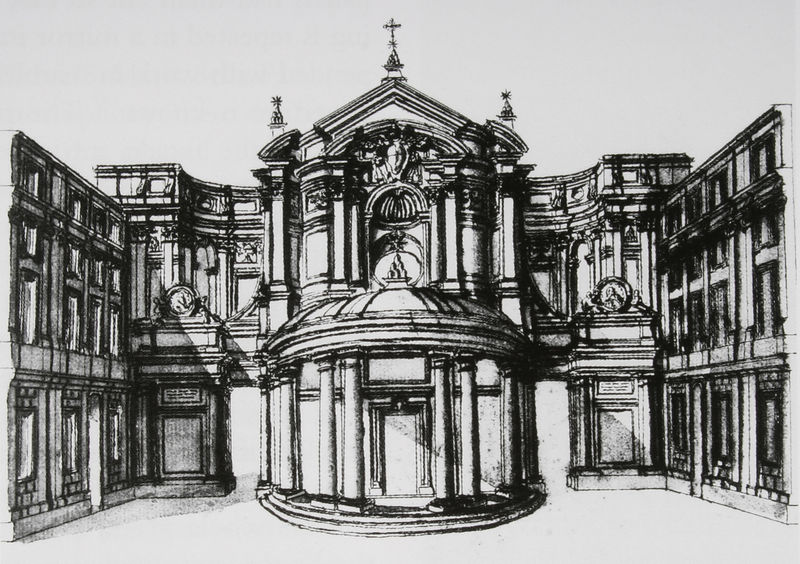
Titel: Drittes Projekt für die Fassade von S. Maria della Pace, Rom
Künstler: Pietro da Cortona
Standort: Mailand
Institution: Castello Sforzesco, Civiche Raccolte d'Arte
Schlagwörter: flügel, himmel, schatten, weiß, fenster, grau, licht, schwarz, skizze, säule, säulen, tür, zeichnung, dach, gebäude, haus, schloss, wand, architektur, barock, sockel, stein, brüstung, kirche, boden, klassizismus, renaissance, rund, statue, fassade, italien, türen, giebel, mauer, grafik, graphik, hof, pilaster, kuppel, treppe, symmetrie, inschrift, dekor, verzierung, stufen, tor, halle, eingang, nische, tusche, innenhof, ruine, untergrund, medaillon, kloster, kreuz, rechteck, palast, kohle, symmetrisch, sterne, schwarzweiß, bleistift, entwurf, kohlezeichnung, kapitelle, rom, halbrund, fries, dreiecksgiebel, portal, sims, doppelsäulen, gesims, kreuze, risalit, ionisch, portikus, apsis, chor, kapelle, etagen, geschosse, plan, tempel, muschel, pavillon, konkav, konvex, stockwerke, rundung, sakralbau, klassizistisch, lisenen, aufriss, tempelfront, nischen, maßstab, flachdach, attika, rustizierung, baptisterium, plinthen, zweigeschossig, flügelbau, lisene, spitzgiebel, saulen, bekrönung, rustifizierung, trppe, medaillons, zwinger, pyramiden, bernini, gesprengt, gespränge, dreiflügel, gesprengter giebel, attikagesims, einschringen, feuerkugel, feuerkugeln, konkanv, muschelnische, portas, umlauffries, bleistigt, lateran, baute, kapellt